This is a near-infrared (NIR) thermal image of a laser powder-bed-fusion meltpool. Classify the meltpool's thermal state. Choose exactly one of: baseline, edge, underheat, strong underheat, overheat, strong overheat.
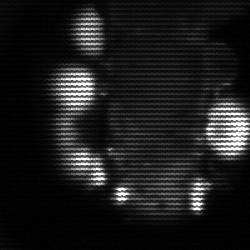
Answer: strong underheat